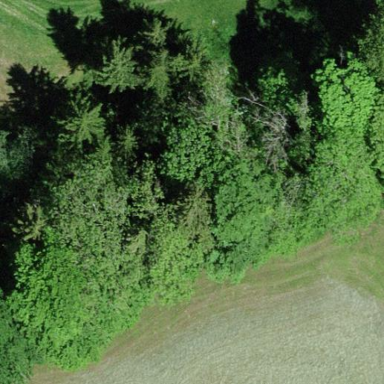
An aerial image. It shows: Forest area.